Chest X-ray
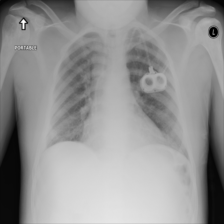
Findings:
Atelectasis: negative
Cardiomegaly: negative
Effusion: negative
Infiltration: negative
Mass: negative
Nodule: negative
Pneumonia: negative
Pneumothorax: negative
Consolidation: negative
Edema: negative
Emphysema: negative
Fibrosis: negative
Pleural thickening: negative
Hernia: negative